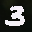
Label: 3